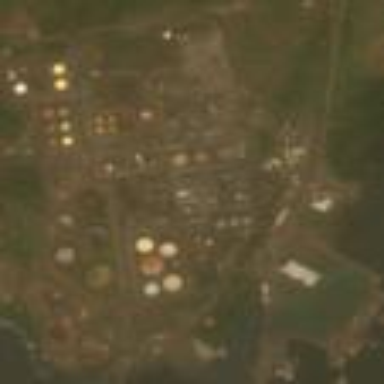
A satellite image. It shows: Industrial area with refinery. The works in this industrial zone are centered around the refinery.